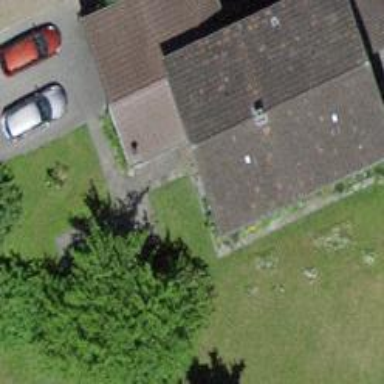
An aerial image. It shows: Detached building with gabled roof.